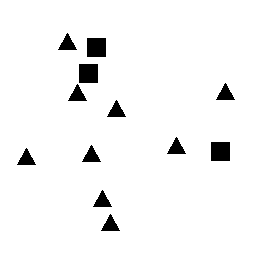
Squares: 3
Triangles: 9
Stars: 0
Total shapes: 12